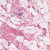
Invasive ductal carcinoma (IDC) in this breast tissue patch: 0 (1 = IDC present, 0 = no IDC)